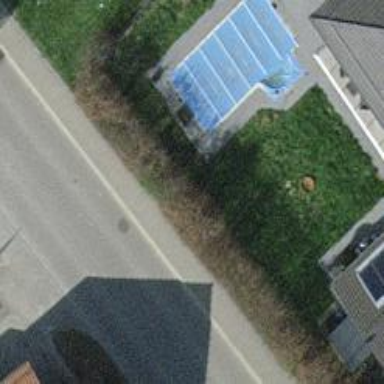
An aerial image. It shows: Swimming pool located in leisure land.